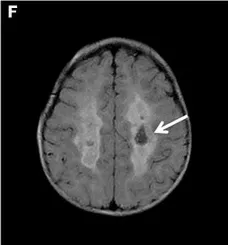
Brain MRI. FLAIR images cavitations in FLAIR sections. Arrows).
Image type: radiology (mri)